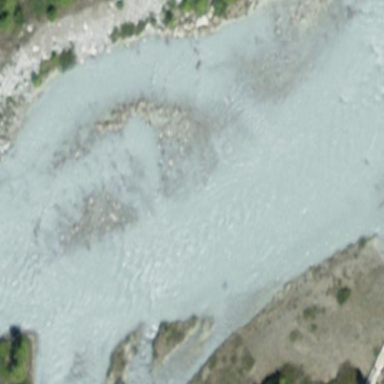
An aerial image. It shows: River flowing through natural water landscape.